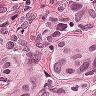
Metastatic tissue present: yes